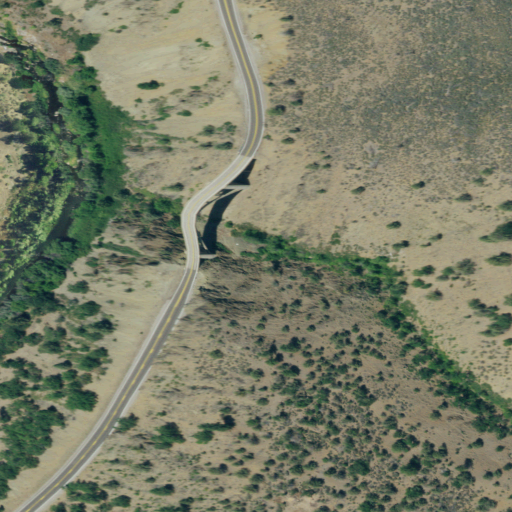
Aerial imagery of valley in California named Dry Gulch containing shrub, evergreen forest, woody wetlands, low intensity development, grassland, medium intensity development, open development, and high intensity development